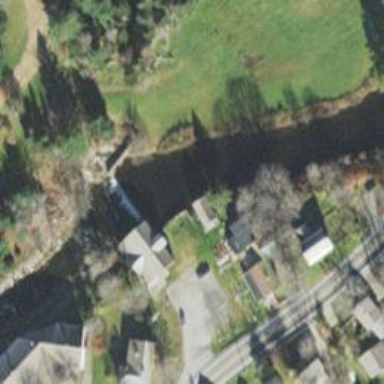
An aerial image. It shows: Weir along the waterway.